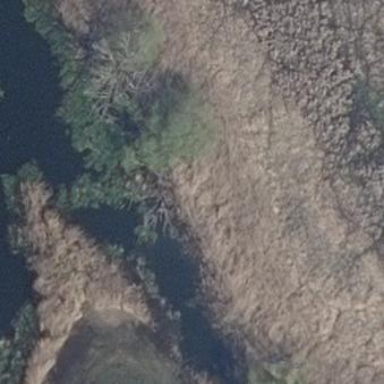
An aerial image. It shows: Patch of scrub vegetation.